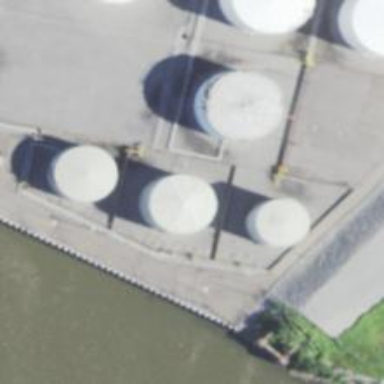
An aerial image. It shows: Storage tank that is man-made.